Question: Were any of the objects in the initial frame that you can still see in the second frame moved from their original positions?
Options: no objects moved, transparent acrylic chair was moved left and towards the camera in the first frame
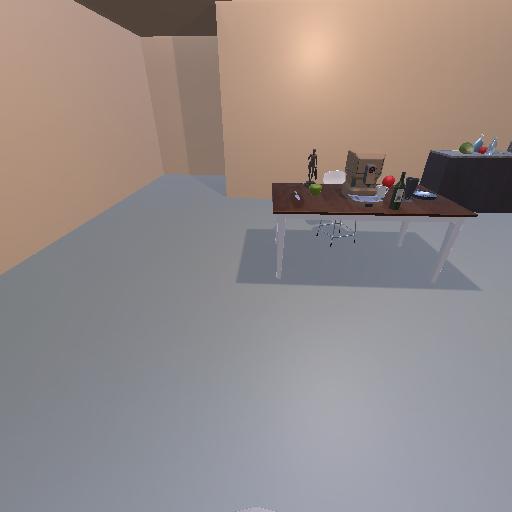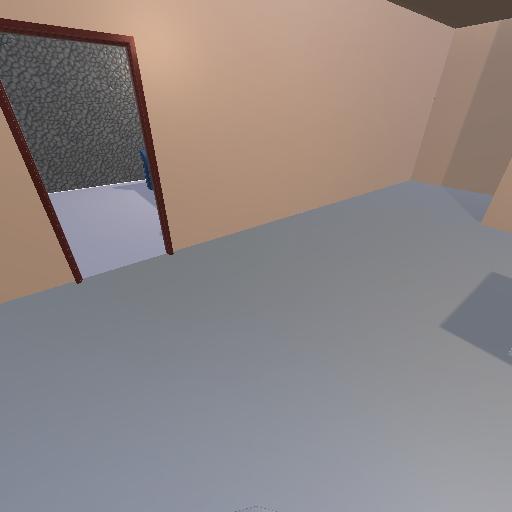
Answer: no objects moved